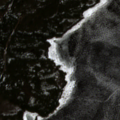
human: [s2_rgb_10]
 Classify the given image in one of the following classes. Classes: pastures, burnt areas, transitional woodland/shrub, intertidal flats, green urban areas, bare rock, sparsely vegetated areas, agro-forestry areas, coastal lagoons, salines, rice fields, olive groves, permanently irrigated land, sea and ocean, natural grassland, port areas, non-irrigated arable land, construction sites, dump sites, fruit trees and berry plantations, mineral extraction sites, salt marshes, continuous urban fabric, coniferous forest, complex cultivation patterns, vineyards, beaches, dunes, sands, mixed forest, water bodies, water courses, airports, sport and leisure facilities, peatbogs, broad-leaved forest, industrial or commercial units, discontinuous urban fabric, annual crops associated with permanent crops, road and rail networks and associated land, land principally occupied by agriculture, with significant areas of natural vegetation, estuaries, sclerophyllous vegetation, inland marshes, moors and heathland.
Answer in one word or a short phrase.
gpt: coniferous forest, transitional woodland/shrub, water bodies